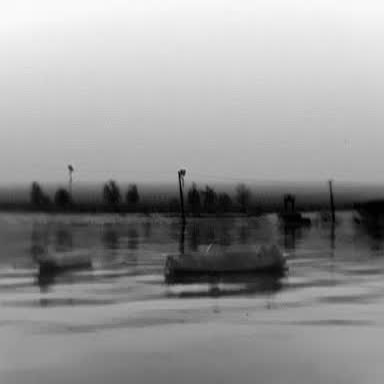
There is a container_ship in the infrared image.